Question: I'm very new in JApplet and this what i've done it now.
'''
package myform;
import java.sql.Connection;
import java.sql.DriverManager;
import java.sql.ResultSet;
import java.sql.Statement;
import javax.swing.JComboBox;
public class Form extends javax.swing.JApplet {
/** Initializes the applet Form */
public void init() {
try {
java.awt.EventQueue.invokeAndWait(new Runnable() {
public void run() {
initComponents();
}
});
} catch (Exception ex) {
ex.printStackTrace();
}
JComboBox list = new JComboBox();
try
{
String connstr="jdbc:oracle:thin:@localhost:1521/XE";
String uname="epolicia";
String pass="admin";
Class.forName("oracle.jdbc.OracleDriver").newInstance();
Connection connect =DriverManager.getConnection(connstr,uname,pass);
System.out.println("Oracle driver is loaded");
Statement state=connect.createStatement();
ResultSet rs = state.executeQuery("SELECT * FROM ZONE");
while (rs.next()) {
list.addItem(rs.getString(1));
//System.out.println(rs.getString(1));
}
}
catch(Exception ex)
{
list.addItem(ex);
}
}
@SuppressWarnings("unchecked")
// <editor-fold defaultstate="collapsed" desc="Generated Code">
private void initComponents() {
jTextField1 = new javax.swing.JTextField();
jLabel1 = new javax.swing.JLabel();
jLabel2 = new javax.swing.JLabel();
jTextField2 = new javax.swing.JTextField();
jLabel3 = new javax.swing.JLabel();
zoneList = new javax.swing.JComboBox();
addDistrict = new javax.swing.JButton();
cancelDistrict = new javax.swing.JButton();
jLabel4 = new javax.swing.JLabel();
jLabel1.setFont(new java.awt.Font("Times New Roman", 1, 12)); // NOI18N
jLabel1.setText("District ID :");
jLabel2.setFont(new java.awt.Font("Times New Roman", 1, 12)); // NOI18N
jLabel2.setText("District Name :");
jLabel3.setFont(new java.awt.Font("Times New Roman", 1, 12)); // NOI18N
jLabel3.setText("Zone :");
addDistrict.setFont(new java.awt.Font("Times New Roman", 1, 12)); // NOI18N
addDistrict.setText("Add");
addDistrict.addActionListener(new java.awt.event.ActionListener() {
public void actionPerformed(java.awt.event.ActionEvent evt) {
addDistrictActionPerformed(evt);
}
});
cancelDistrict.setFont(new java.awt.Font("Times New Roman", 1, 12)); // NOI18N
cancelDistrict.setText("Cancel");
cancelDistrict.addActionListener(new java.awt.event.ActionListener() {
public void actionPerformed(java.awt.event.ActionEvent evt) {
cancelDistrictActionPerformed(evt);
}
});
jLabel4.setFont(new java.awt.Font("Times New Roman", 1, 24)); // NOI18N
jLabel4.setText("Add New District");
javax.swing.GroupLayout layout = new javax.swing.GroupLayout(getContentPane());
getContentPane().setLayout(layout);
layout.setHorizontalGroup(
layout.createParallelGroup(javax.swing.GroupLayout.Alignment.LEADING)
.addGroup(layout.createSequentialGroup()
.addGroup(layout.createParallelGroup(javax.swing.GroupLayout.Alignment.LEADING)
.addGroup(layout.createSequentialGroup()
.addGap(101, 101, 101)
.addComponent(addDistrict)
.addGap(28, 28, 28)
.addComponent(cancelDistrict))
.addGroup(layout.createSequentialGroup()
.addGap(47, 47, 47)
.addGroup(layout.createParallelGroup(javax.swing.GroupLayout.Alignment.TRAILING)
.addComponent(jLabel1)
.addComponent(jLabel2)
.addComponent(jLabel3))
.addGap(28, 28, 28)
.addGroup(layout.createParallelGroup(javax.swing.GroupLayout.Alignment.LEADING, false)
.addComponent(jTextField1, javax.swing.GroupLayout.DEFAULT_SIZE, 157, Short.MAX_VALUE)
.addComponent(jTextField2)
.addComponent(zoneList, javax.swing.GroupLayout.PREFERRED_SIZE, 128, javax.swing.GroupLayout.PREFERRED_SIZE)))
.addGroup(layout.createSequentialGroup()
.addGap(101, 101, 101)
.addComponent(jLabel4, javax.swing.GroupLayout.PREFERRED_SIZE, 190, javax.swing.GroupLayout.PREFERRED_SIZE)))
.addContainerGap(87, Short.MAX_VALUE))
);
layout.setVerticalGroup(
layout.createParallelGroup(javax.swing.GroupLayout.Alignment.LEADING)
.addGroup(layout.createSequentialGroup()
.addGap(19, 19, 19)
.addComponent(jLabel4)
.addGap(36, 36, 36)
.addGroup(layout.createParallelGroup(javax.swing.GroupLayout.Alignment.BASELINE)
.addComponent(jTextField1, javax.swing.GroupLayout.PREFERRED_SIZE, javax.swing.GroupLayout.DEFAULT_SIZE, javax.swing.GroupLayout.PREFERRED_SIZE)
.addComponent(jLabel1))
.addGap(18, 18, 18)
.addGroup(layout.createParallelGroup(javax.swing.GroupLayout.Alignment.BASELINE)
.addComponent(jTextField2, javax.swing.GroupLayout.PREFERRED_SIZE, javax.swing.GroupLayout.DEFAULT_SIZE, javax.swing.GroupLayout.PREFERRED_SIZE)
.addComponent(jLabel2))
.addGap(18, 18, 18)
.addGroup(layout.createParallelGroup(javax.swing.GroupLayout.Alignment.BASELINE)
.addComponent(zoneList, javax.swing.GroupLayout.PREFERRED_SIZE, javax.swing.GroupLayout.DEFAULT_SIZE, javax.swing.GroupLayout.PREFERRED_SIZE)
.addComponent(jLabel3))
.addGap(36, 36, 36)
.addGroup(layout.createParallelGroup(javax.swing.GroupLayout.Alignment.BASELINE)
.addComponent(addDistrict)
.addComponent(cancelDistrict))
.addContainerGap(112, Short.MAX_VALUE))
);
}// </editor-fold>
private void addDistrictActionPerformed(java.awt.event.ActionEvent evt) {
// TODO add your handling code here:
}
private void cancelDistrictActionPerformed(java.awt.event.ActionEvent evt) {
// TODO add your handling code here:
System.exit(0);
}
// Variables declaration - do not modify
private javax.swing.JButton addDistrict;
private javax.swing.JButton cancelDistrict;
private javax.swing.JLabel jLabel1;
private javax.swing.JLabel jLabel2;
private javax.swing.JLabel jLabel3;
private javax.swing.JLabel jLabel4;
private javax.swing.JTextField jTextField1;
private javax.swing.JTextField jTextField2;
private javax.swing.JComboBox zoneList;
// End of variables declaration
}
'''
And, i'm getting this output
But, values are not showing in the combo box. I need the value like '<option value='<%=rs.getString(1)%>'><%=rs.getString(2)%></option>'
Please help me !! Thanks in advance
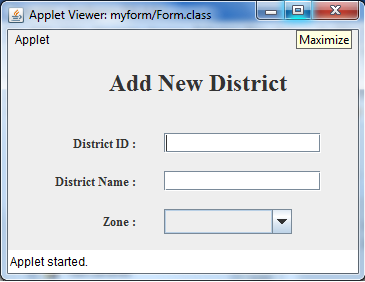
Answer: You have created 2 Combo boxes: 'list' and 'zoneList'. You are filling 'list' from your DB and showing 'zoneList' on UI. This is why the 'zoneList' is empty.